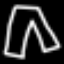
Label: pants